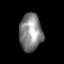
Tissue: lung
Cell type: Endothelial cells
Senescence score: 0.5687
Nuclear area (px): 841
Mean DAPI intensity: 132.817